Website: walmart
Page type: delivery-shipping
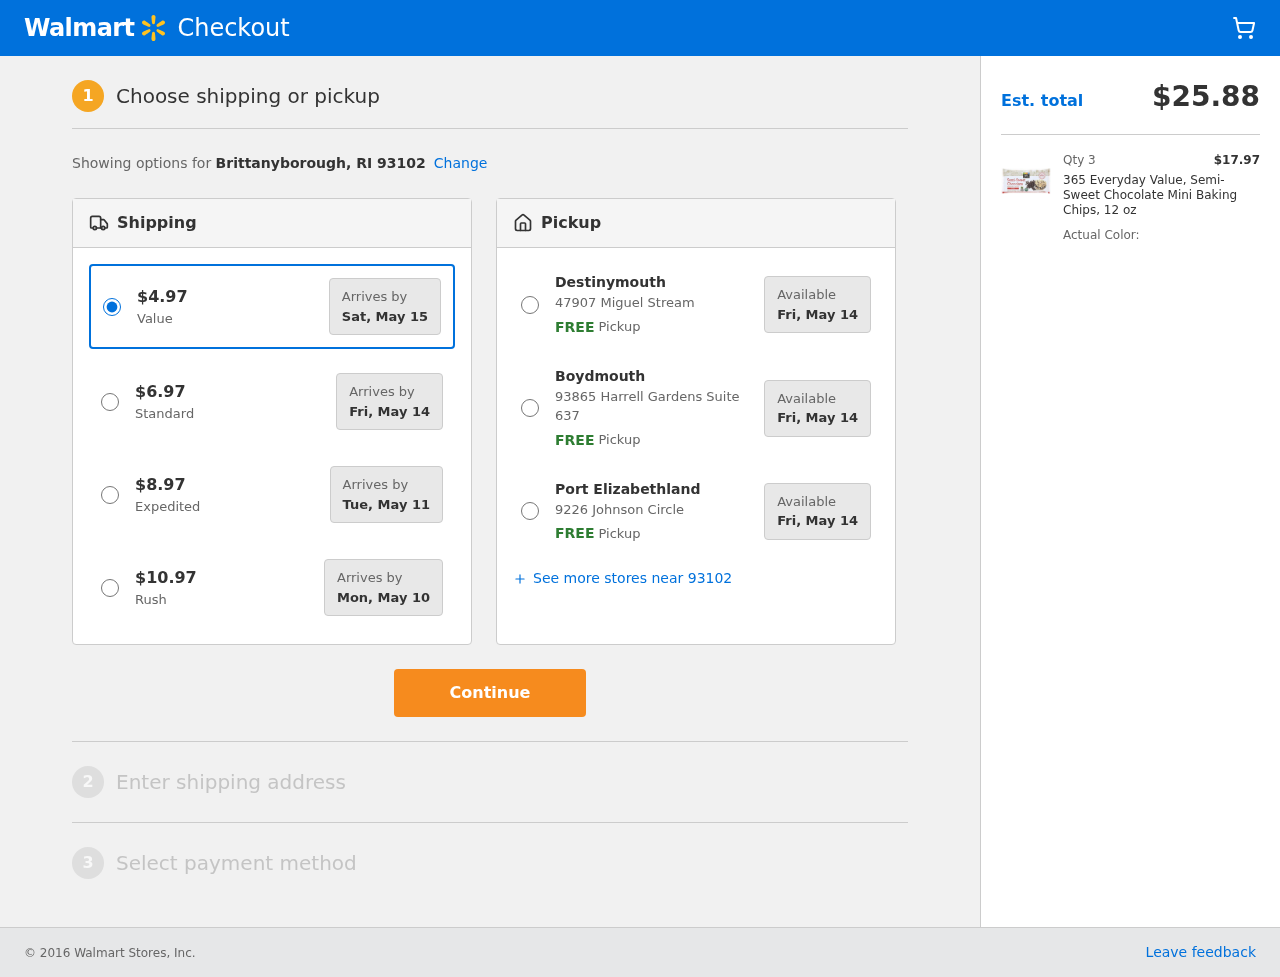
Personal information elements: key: PII_CITY_STATE_ZIP
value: Brittanyborough, RI 93102
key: PII_LOCATION1_CITY
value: Destinymouth
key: PII_LOCATION1_STREET
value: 47907 Miguel Stream
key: PII_LOCATION2_CITY
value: Boydmouth
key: PII_LOCATION2_STREET
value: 93865 Harrell Gardens Suite 637
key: PII_LOCATION3_CITY
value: Port Elizabethland
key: PII_LOCATION3_STREET
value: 9226 Johnson Circle
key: PII_POSTCODE
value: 93102
Product elements: key: PRODUCT1_NAME
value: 365 Everyday Value, Semi-Sweet Chocolate Mini Baking Chips, 12 oz
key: PRODUCT1_PRICE
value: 5.99
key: PRODUCT1_QUANTITY
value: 3
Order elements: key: ORDER_SHIPPING_COST
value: $4.97
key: ORDER_SHIPPING_COST
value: $6.97
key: ORDER_SHIPPING_COST
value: $8.97
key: ORDER_SHIPPING_COST
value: $10.97
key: ORDER_DELIVERY_DATE
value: Fri, May 14
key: ORDER_DELIVERY_DATE
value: Sat, May 15
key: ORDER_DELIVERY_DATE
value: Tue, May 11
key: ORDER_DELIVERY_DATE
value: Mon, May 10
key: ORDER_TOTAL
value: $25.88